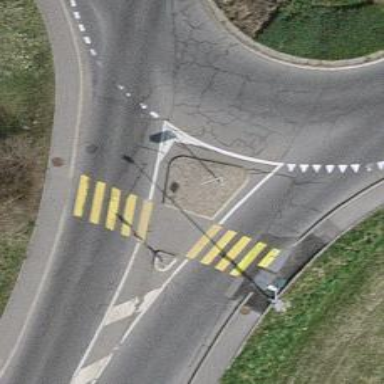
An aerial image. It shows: Secondary road with asphalt surface. It has cycle lane on both sides.